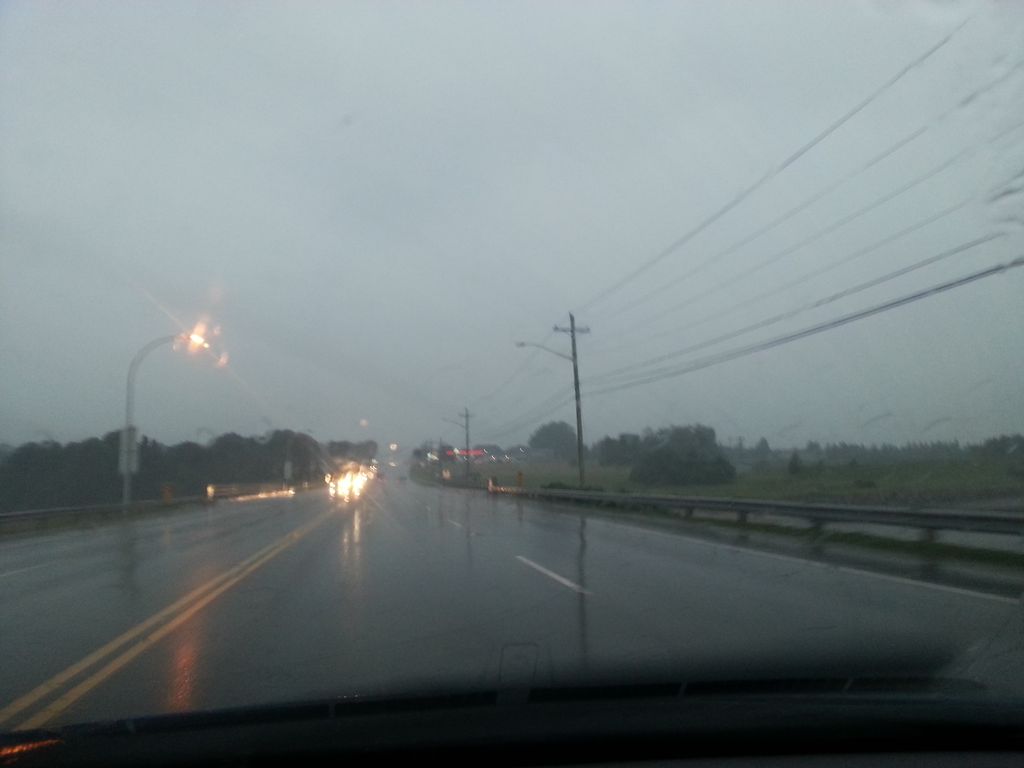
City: charlottetown